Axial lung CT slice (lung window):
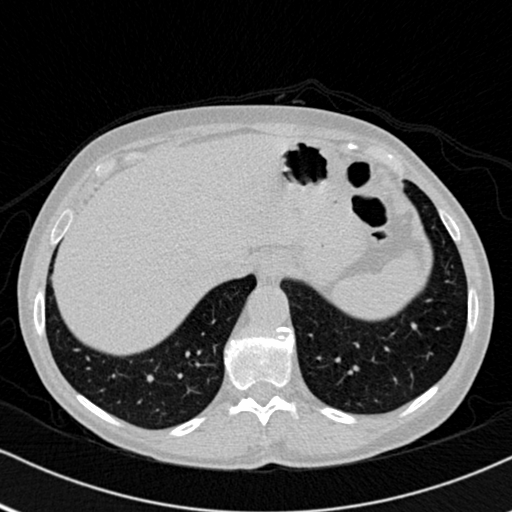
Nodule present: no